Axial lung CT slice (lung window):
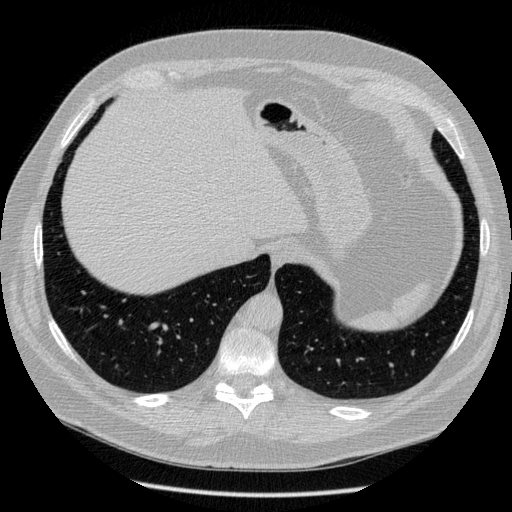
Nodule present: no